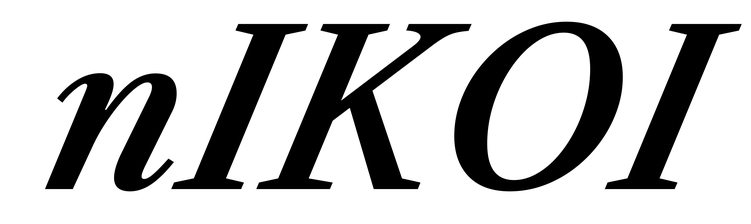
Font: LibreCaslonText-Italic_SemiBold_Italic